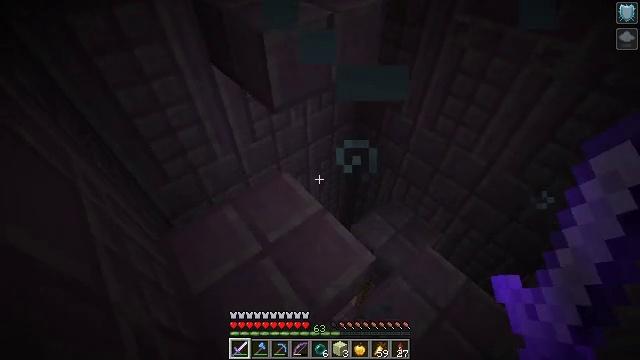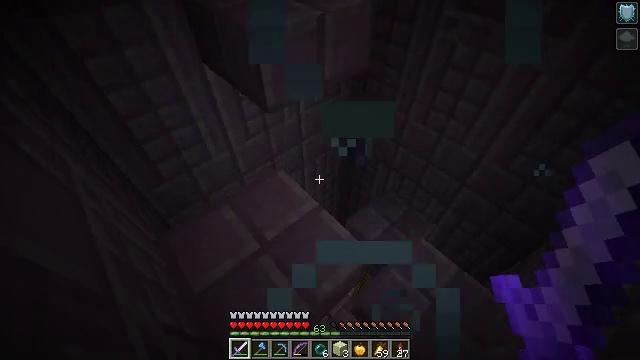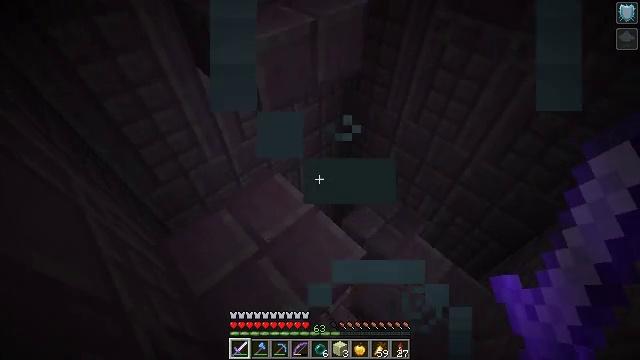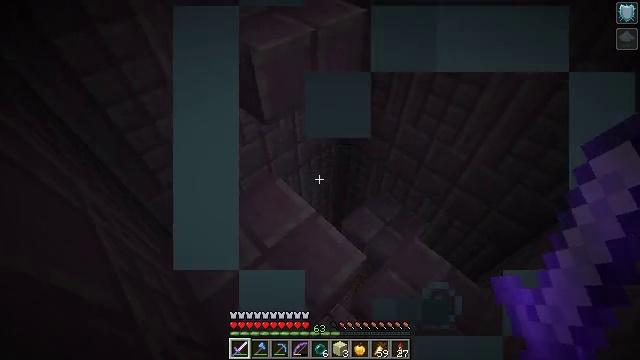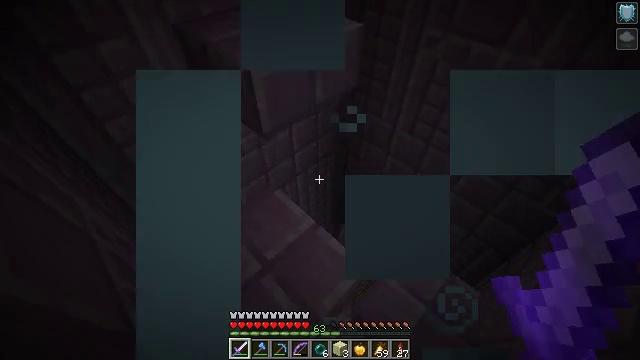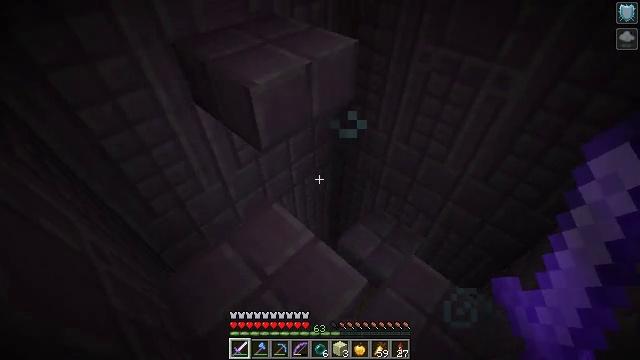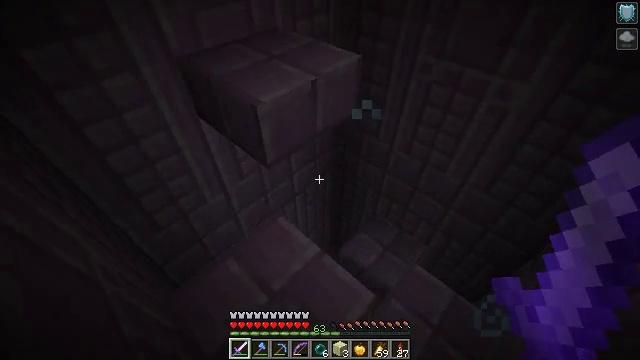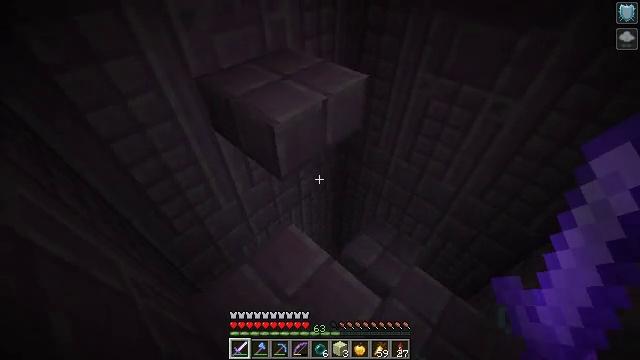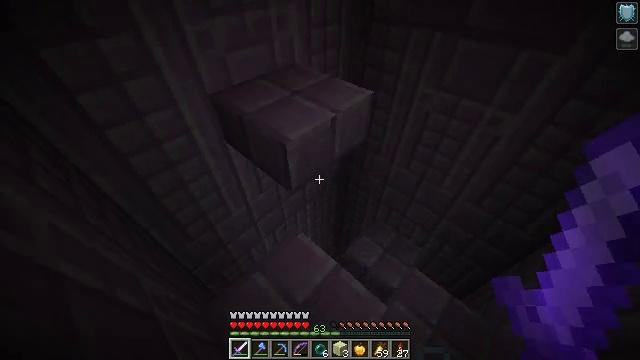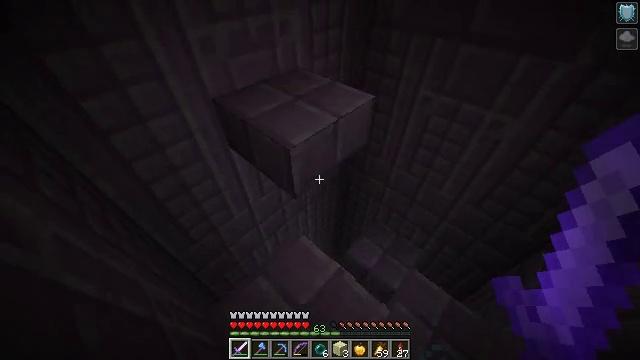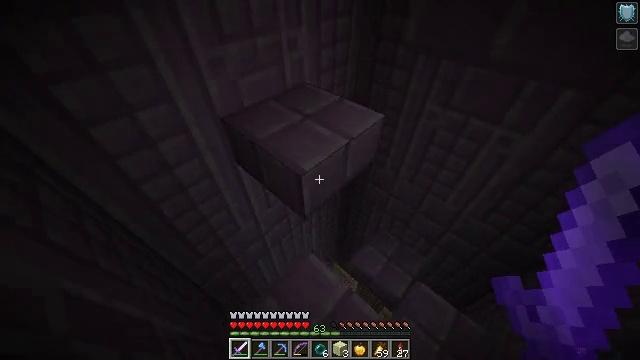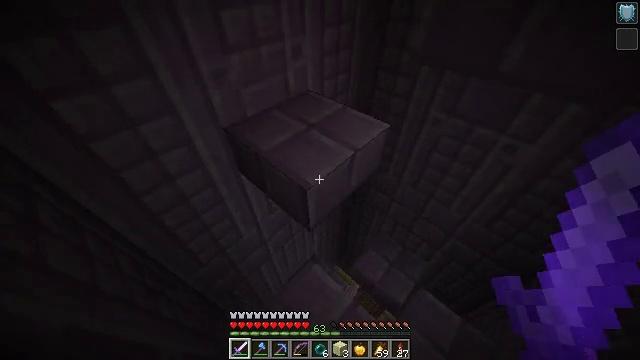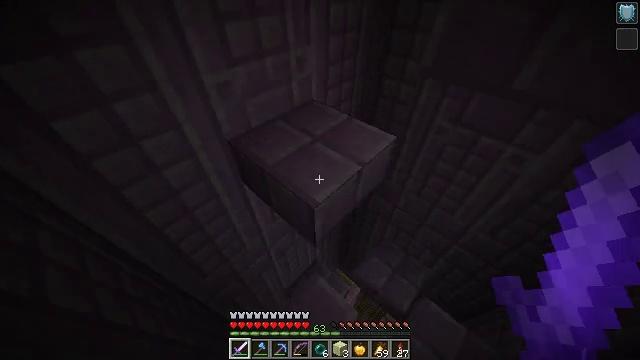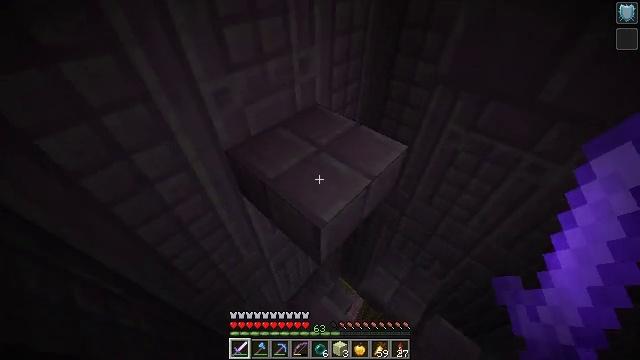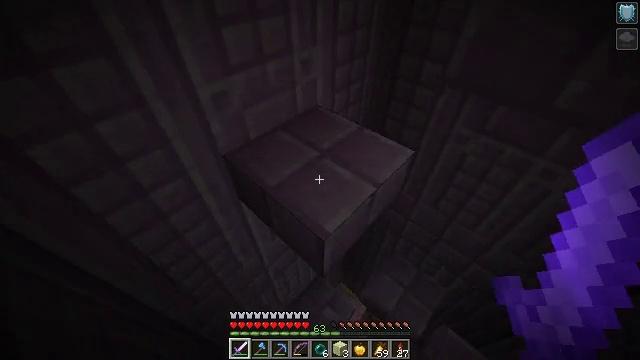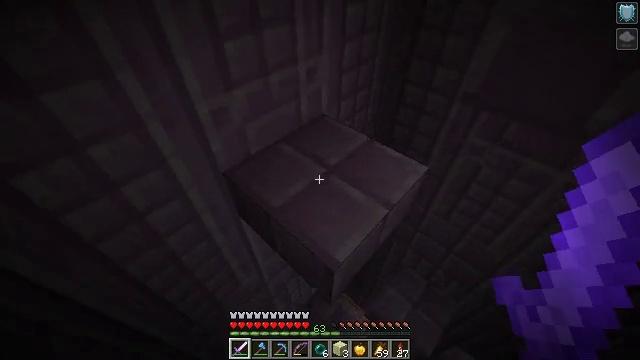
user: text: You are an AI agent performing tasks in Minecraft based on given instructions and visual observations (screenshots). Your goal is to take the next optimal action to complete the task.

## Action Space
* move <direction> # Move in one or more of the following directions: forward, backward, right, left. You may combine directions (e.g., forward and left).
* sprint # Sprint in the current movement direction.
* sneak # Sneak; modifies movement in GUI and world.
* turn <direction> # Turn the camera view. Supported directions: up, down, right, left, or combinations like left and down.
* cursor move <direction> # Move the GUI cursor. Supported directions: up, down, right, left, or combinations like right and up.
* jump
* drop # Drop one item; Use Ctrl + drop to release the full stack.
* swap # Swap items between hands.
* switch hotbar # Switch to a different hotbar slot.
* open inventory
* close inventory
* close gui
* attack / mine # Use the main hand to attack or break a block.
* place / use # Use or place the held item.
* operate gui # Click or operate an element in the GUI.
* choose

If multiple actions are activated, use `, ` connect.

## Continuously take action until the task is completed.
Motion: motion action
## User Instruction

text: Mine the purpur slab in the End city.
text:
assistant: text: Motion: move forward and move left, sprint, turn right and down
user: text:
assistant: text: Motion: move forward and move left, sprint, turn right
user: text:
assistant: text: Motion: move forward and move left, sprint
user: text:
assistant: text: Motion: move forward and move left, sprint, turn right and up
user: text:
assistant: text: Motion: move forward and move left, sprint, turn right and up
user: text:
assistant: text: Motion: move forward and move left, sprint
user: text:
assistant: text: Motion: move forward and move left, sprint
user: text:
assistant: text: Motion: move forward, sprint
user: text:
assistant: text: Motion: move forward, sprint
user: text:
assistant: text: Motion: move forward
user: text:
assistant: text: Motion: no_op
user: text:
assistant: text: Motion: no_op
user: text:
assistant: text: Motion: no_op
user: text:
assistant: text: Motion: no_op
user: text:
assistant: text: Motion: no_op
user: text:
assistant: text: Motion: no_op
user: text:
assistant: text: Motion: turn up
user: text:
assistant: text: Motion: turn up
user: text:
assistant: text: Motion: no_op
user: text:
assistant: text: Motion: no_op
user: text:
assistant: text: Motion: move back
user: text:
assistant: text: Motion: move back
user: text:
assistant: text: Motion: move back
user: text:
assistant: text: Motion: move back
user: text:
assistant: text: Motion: move back
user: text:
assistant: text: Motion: move back
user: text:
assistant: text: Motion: move back
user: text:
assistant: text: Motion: move back
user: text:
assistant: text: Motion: move back, turn right
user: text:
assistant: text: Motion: move back, turn right